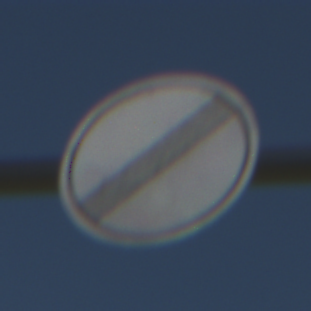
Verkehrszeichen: EndeSaemtlicherBegrenzungen
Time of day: Midday
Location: Outdoor (Nature)
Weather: Clear
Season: NotSpecified
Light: Natural